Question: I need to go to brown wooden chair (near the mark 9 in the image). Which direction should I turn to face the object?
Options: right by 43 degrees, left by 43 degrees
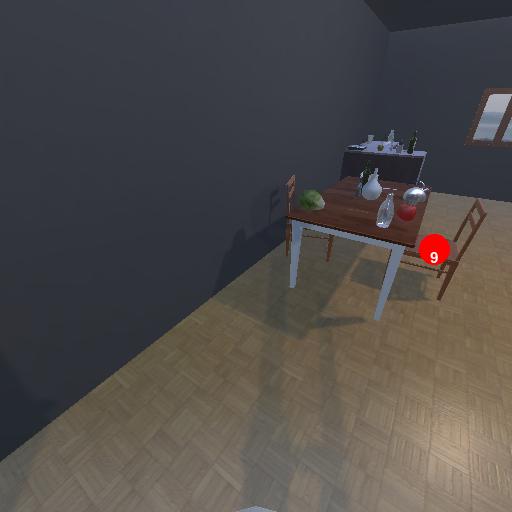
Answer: right by 43 degrees